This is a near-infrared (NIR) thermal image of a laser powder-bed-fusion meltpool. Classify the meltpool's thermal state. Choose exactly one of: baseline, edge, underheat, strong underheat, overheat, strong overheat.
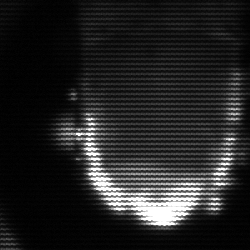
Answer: baseline